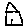
Label: house